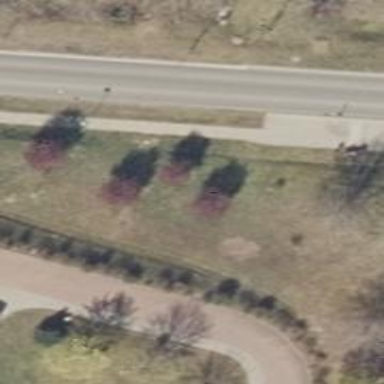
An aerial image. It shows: Sidewalk.